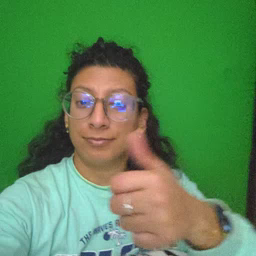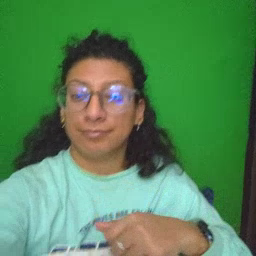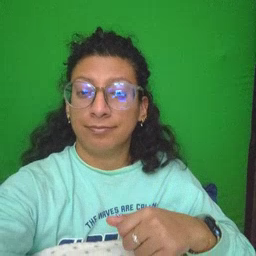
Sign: another